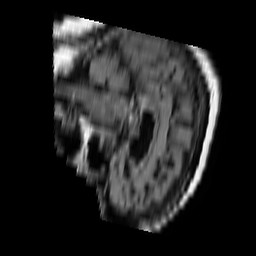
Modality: FLAIR
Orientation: sagittal
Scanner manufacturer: philips
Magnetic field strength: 1.5 T
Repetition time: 11 s
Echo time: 0.14 s